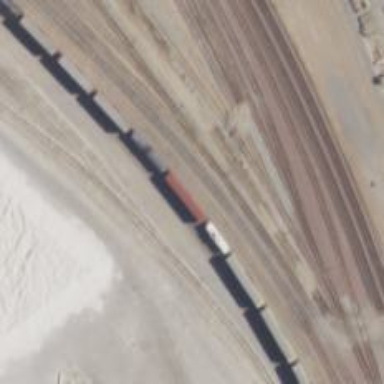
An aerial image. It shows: Railway yard.